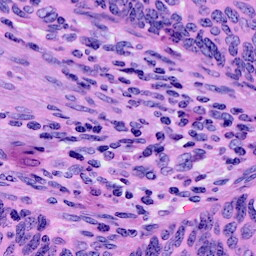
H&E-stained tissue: Cervix